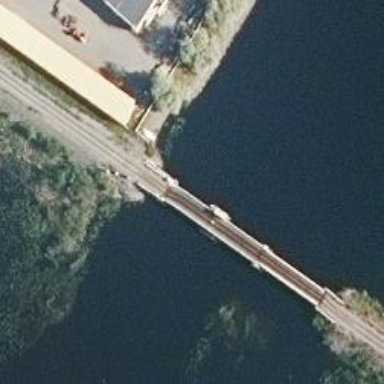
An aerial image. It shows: Railway signal.